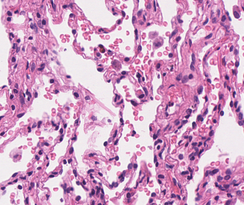
Tumor epithelial tissue: no
Tumor-associated stroma tissue: no
Normal tissue: yes